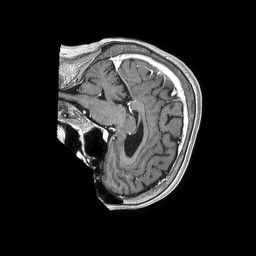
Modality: T1w
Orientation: sagittal
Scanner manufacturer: philips
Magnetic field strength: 1.5 T
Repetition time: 0.007729 s
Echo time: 0.003574 s